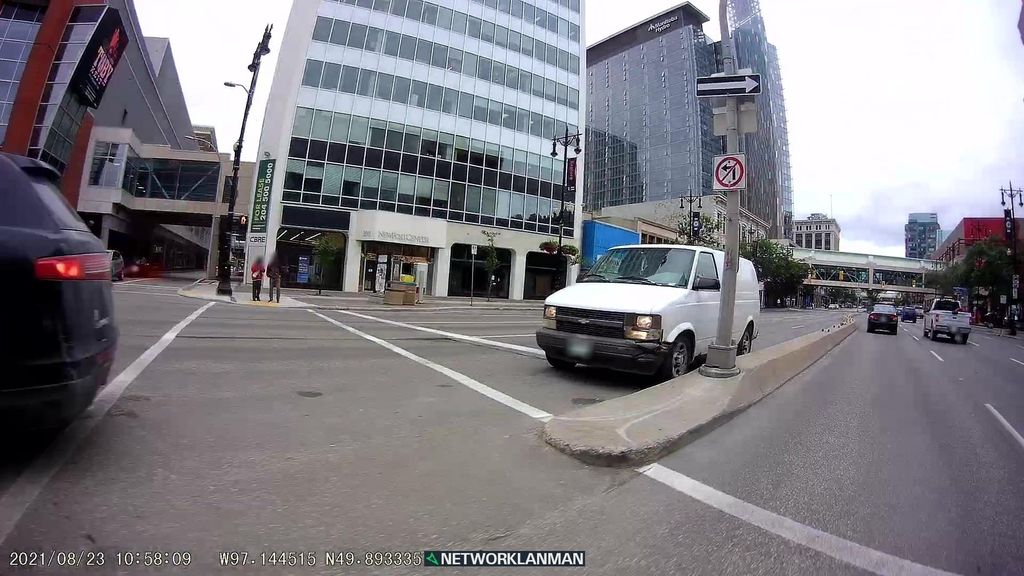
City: winnipeg